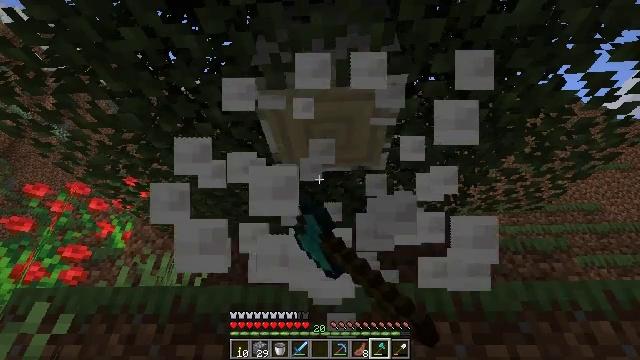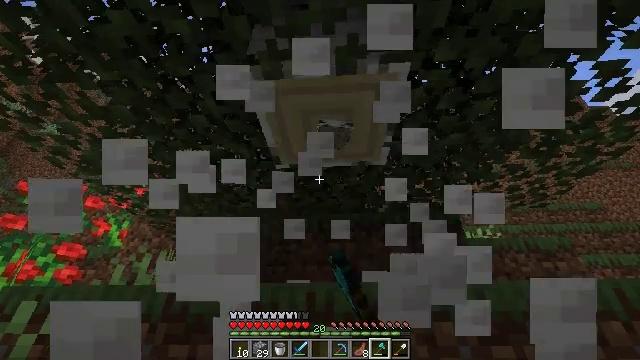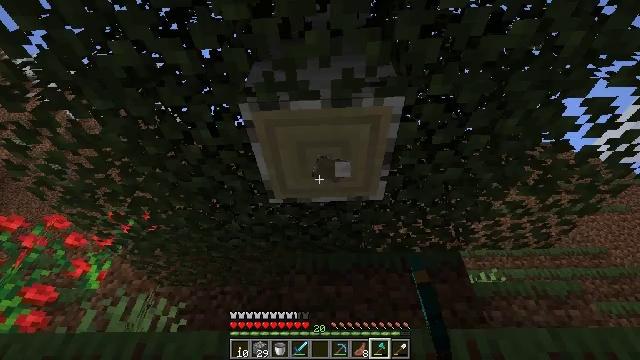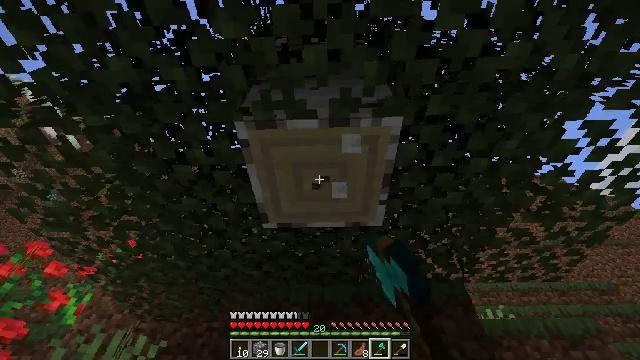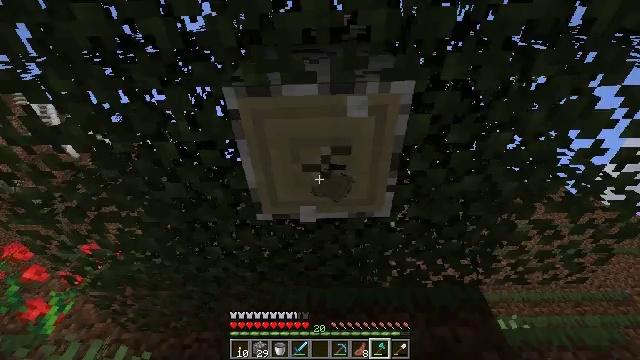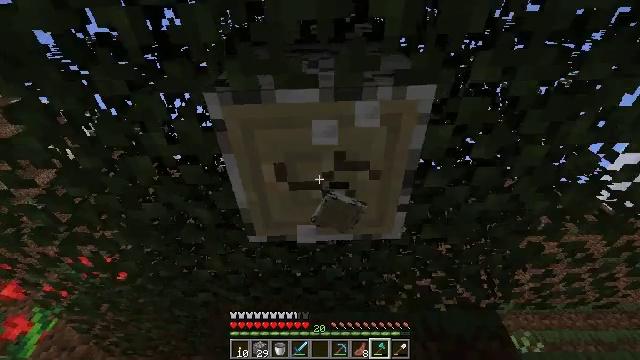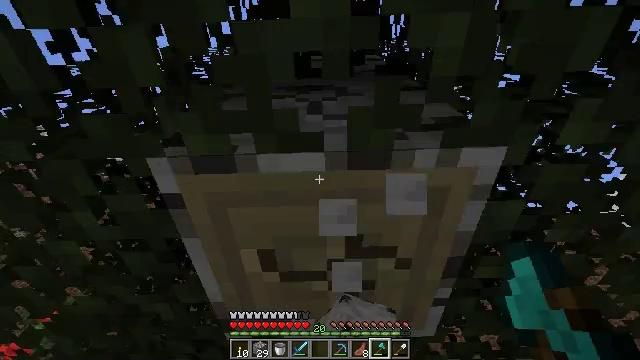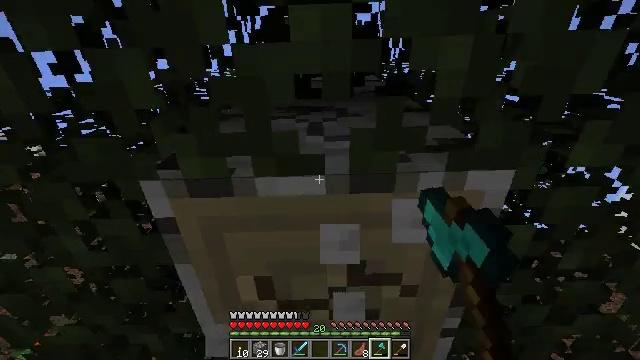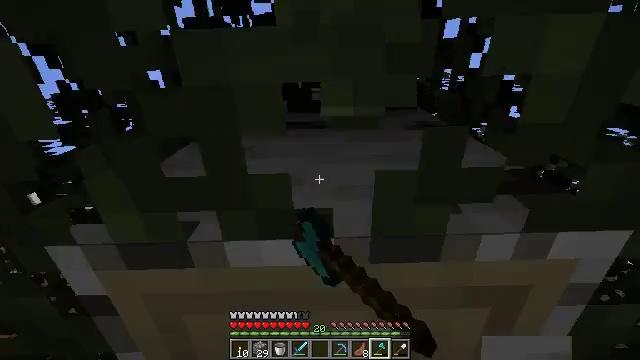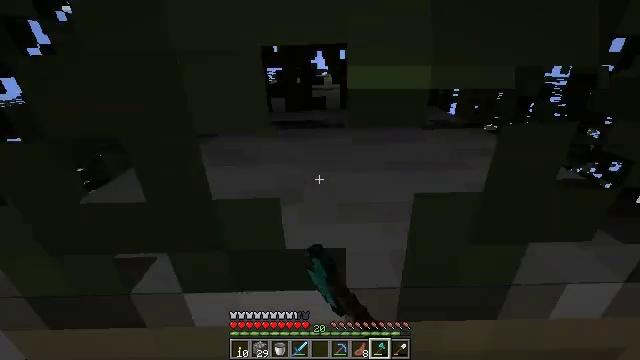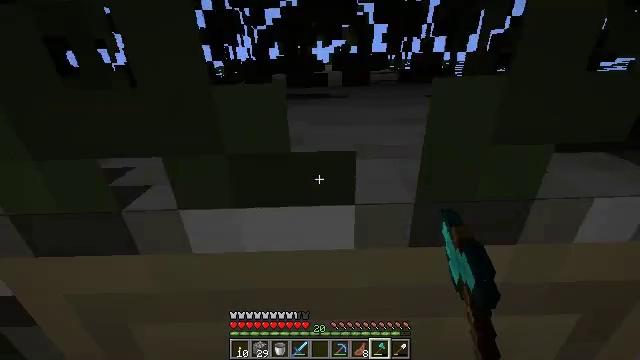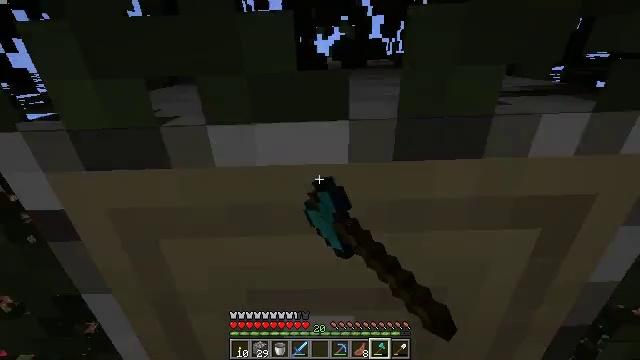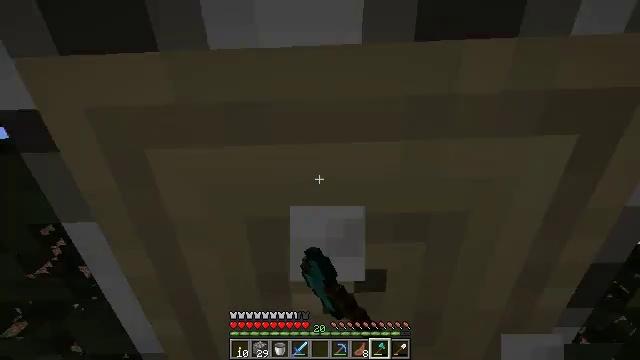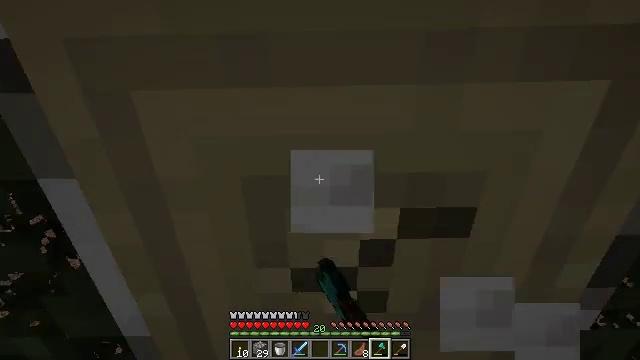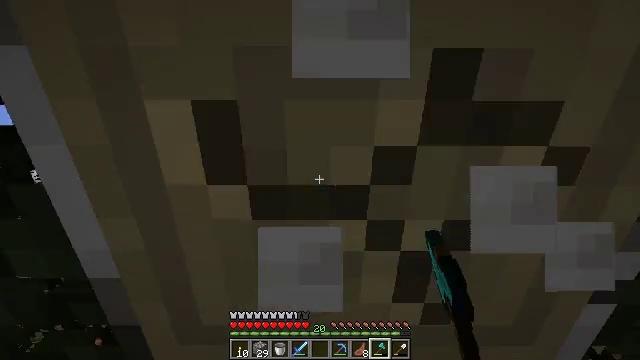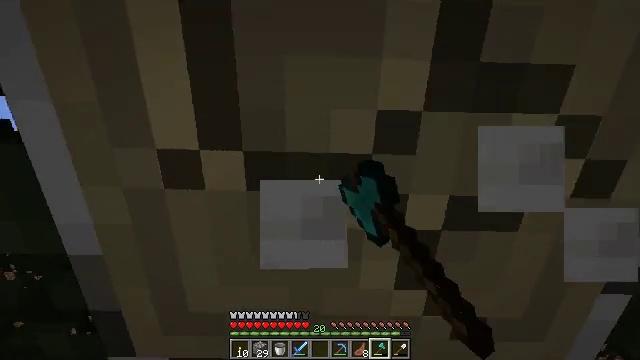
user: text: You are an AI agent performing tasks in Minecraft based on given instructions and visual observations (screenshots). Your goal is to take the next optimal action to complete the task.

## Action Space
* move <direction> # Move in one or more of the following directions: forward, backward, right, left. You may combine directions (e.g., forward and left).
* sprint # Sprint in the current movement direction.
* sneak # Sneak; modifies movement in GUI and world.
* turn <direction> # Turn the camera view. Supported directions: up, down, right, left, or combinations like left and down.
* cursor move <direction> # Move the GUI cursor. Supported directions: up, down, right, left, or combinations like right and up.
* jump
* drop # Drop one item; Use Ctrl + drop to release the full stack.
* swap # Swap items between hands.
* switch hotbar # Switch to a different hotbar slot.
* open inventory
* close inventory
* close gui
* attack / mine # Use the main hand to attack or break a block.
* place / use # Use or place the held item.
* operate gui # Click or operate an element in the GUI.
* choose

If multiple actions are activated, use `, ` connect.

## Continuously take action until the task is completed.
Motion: motion action
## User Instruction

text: Harvest birch logs from birch trees.
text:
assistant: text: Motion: move forward, attack / mine
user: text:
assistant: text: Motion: move forward, turn right and up, attack / mine
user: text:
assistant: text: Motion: move forward, turn up, attack / mine
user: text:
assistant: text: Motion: move forward, turn up, attack / mine
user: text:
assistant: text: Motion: move forward, attack / mine, jump
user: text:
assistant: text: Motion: move forward, turn up, attack / mine, jump
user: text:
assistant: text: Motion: move forward, turn up, attack / mine, jump
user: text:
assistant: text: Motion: move forward, turn up, attack / mine, jump
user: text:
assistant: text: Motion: move forward, attack / mine
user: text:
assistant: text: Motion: move forward, attack / mine
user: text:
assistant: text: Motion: move forward, attack / mine
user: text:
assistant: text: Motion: move forward, attack / mine
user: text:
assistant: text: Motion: move forward, turn up, attack / mine
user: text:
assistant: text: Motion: turn right and up, attack / mine
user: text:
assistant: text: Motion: turn right and up, attack / mine
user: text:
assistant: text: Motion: turn right and up, attack / mine
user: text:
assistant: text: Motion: turn up, attack / mine
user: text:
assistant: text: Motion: turn up, attack / mine
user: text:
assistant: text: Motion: turn up, attack / mine
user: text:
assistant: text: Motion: attack / mine
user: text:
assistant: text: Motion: turn down, attack / mine
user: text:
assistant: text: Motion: attack / mine
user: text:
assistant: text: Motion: attack / mine
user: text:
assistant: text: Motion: attack / mine
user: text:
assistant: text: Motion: attack / mine
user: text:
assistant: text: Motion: attack / mine
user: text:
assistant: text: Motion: attack / mine
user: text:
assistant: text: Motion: attack / mine
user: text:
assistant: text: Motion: turn up, attack / mine
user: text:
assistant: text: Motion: turn up, attack / mine